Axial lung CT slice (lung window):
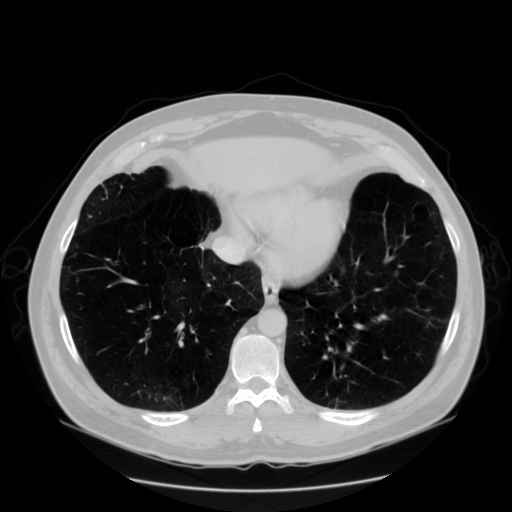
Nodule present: no